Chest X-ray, AP view. Patient: 15 years old, sex F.
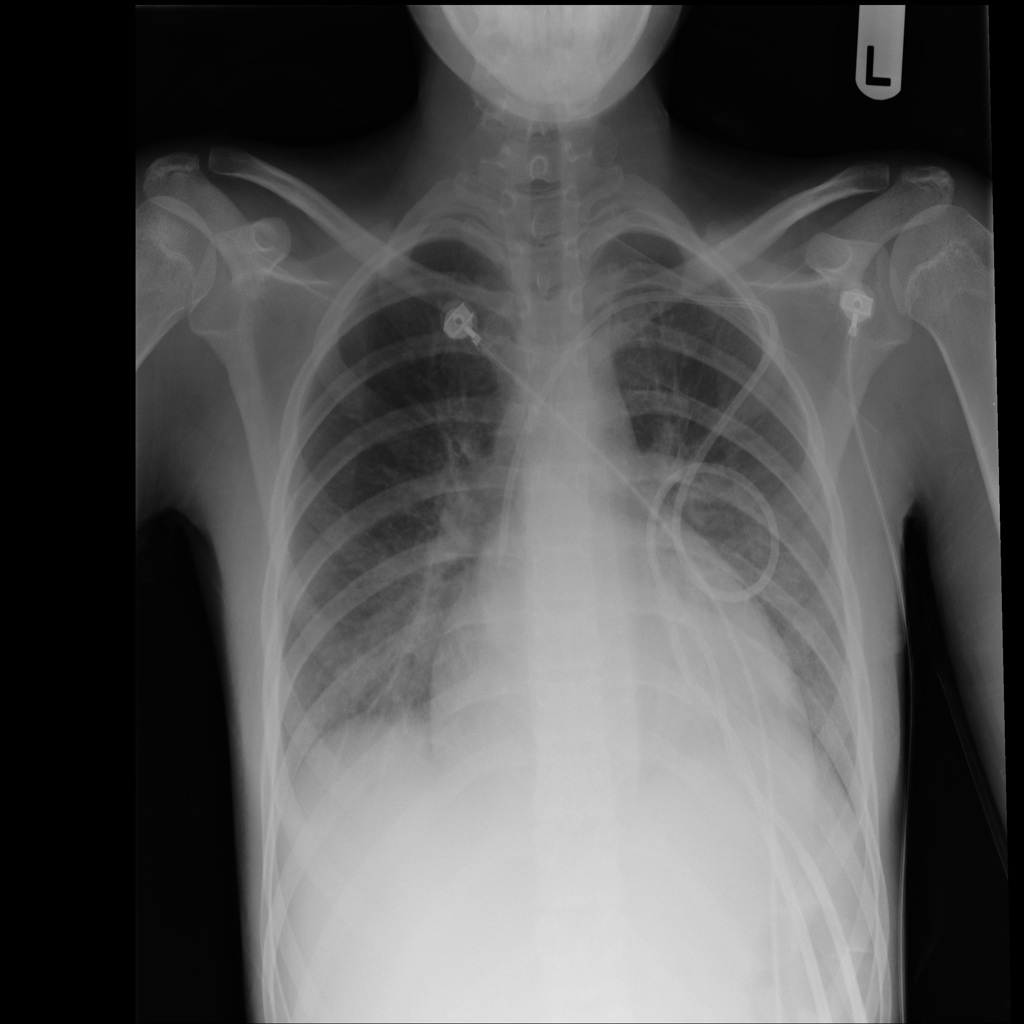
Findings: Cardiomegaly, Edema, Effusion, Infiltration